Question: I have two columns that look like this:
'''
Make/Model Parc
Abarth*500 15
Abarth*500 19
Abarth*500 2
Abarth*500 14
Abarth*500 15
Abarth*500 25
Abarth*500 20
Abarth*500 17
Abarth*500C 12
Abarth*500C 16
Abarth*500C 23
Abarth*500C 18
Abarth*500C 1
Alfa Romeo*145 405
Alfa Romeo*145 431
Alfa Romeo*146 36
Alfa Romeo*146 80
Alfa Romeo*146 121
Alfa Romeo*146 72
Alfa Romeo*146 39
'''
etc...
The sum of the values in the "Parc" column is 10,475,387.
I perform a consolidate on this table to remove the repetitions in "Make/Model" and sum the values in the "Parc" column for each "Make/Model."

Once I perform the consolidation, everything looks as expected:
'''
Make/Model Parc
Abarth*500 127
Abarth*500C 70
Alfa Romeo*145 836
Alfa Romeo*146 348
Alfa Romeo*147 3848
Alfa Romeo*155 29
Alfa Romeo*156 3148
Alfa Romeo*159 573
Alfa Romeo*164 111
'''
etc...
So what's the problem? The new sum of the "Parc" column is 10,554,076! When I perform random "spot" checks everything seems correct. I do not understand how the sum could have gone up? I have over 18,000 rows in this dataset so individually checking all of the data would be very time consuming.
You can find the full dataset here:
<URL>
Edit:
I added the screenshot of me using the consolidate tool to give you an idea of what I did to get this result.
Edit 2:
I have tried removing all formatting. Also, these numbers are all integers and the option to "Automatically insert a decimal point" is not checked. I have also tried creating a new column of =INT() values to ensure they are all integers. My results are exactly the same in all cases.
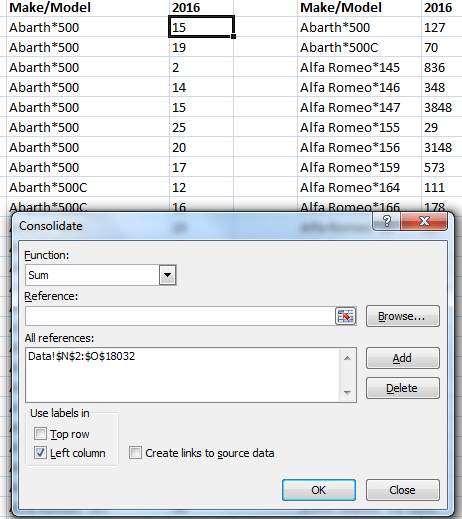
Answer: The asteriks is a special character in Excel. Easiest solution that I know is to replace the asterisk by a space. To do so in the find/replace box, type '~*' in the find box and ' ' in the replace then do replace all (without quotes).
Both sum and sumif then yield 10,475,387.